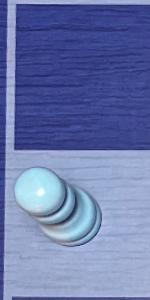
Label: Pawn_White